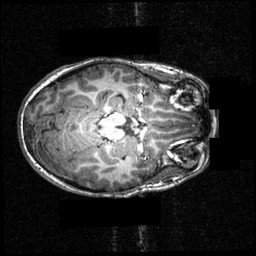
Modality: T1w
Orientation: axial
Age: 12
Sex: female
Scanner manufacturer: siemens
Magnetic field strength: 3.951 T
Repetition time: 1.5 s
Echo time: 0.00335 s